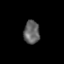
Tissue: prostate
Cell type: B cells
Senescence score: 0.7169
Nuclear area (px): 361
Mean DAPI intensity: 99.438